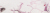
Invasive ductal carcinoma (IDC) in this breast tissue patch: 0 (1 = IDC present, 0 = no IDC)